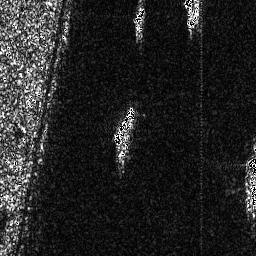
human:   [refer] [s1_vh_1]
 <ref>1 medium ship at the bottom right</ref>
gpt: <box>[[94, 60, 99, 83, 0]]</box>